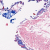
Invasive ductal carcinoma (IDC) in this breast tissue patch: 0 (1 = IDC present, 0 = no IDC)